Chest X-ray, PA view. Patient: 6 years old, sex F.
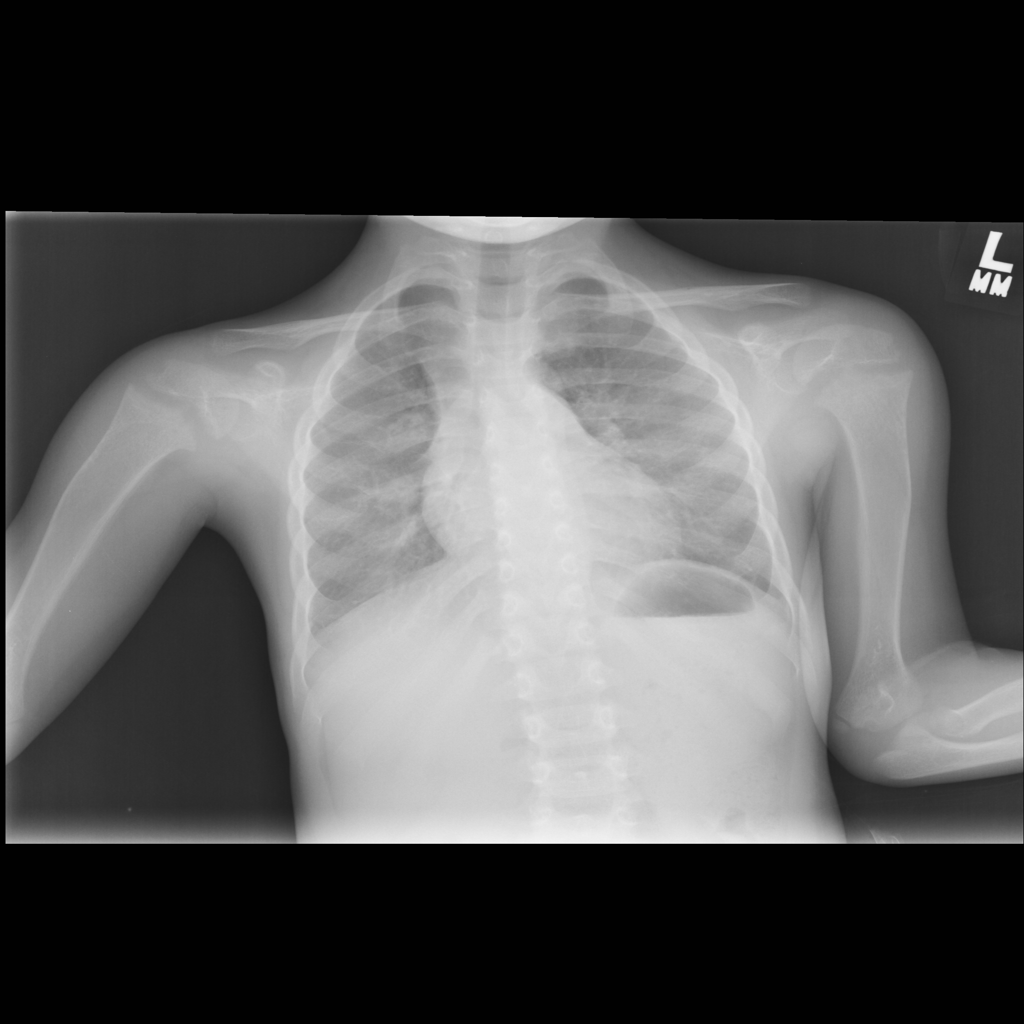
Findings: Consolidation